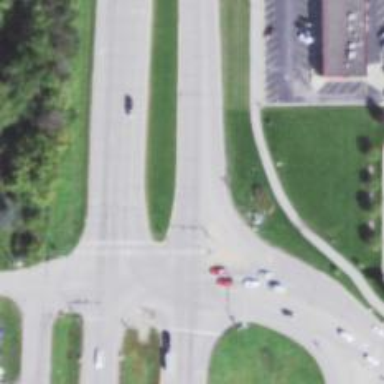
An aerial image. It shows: Marked crossing with zebra road markings.